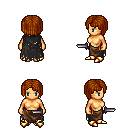
a pixel art fantasy rpg character, female body template, human, tanned skin, black tattered cape, robe skirt, brunette pageboy hairstyle, gold boots, dagger, four views (front, back, left, right), 2x2 character sprite sheet, small pixel art, hard edges, no anti-aliasing